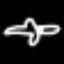
Label: airplane